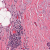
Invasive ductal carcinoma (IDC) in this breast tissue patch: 1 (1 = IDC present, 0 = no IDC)